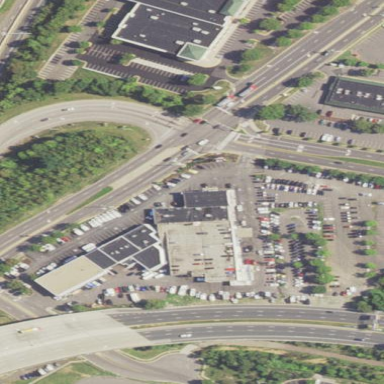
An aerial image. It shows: Retail area with car shop.